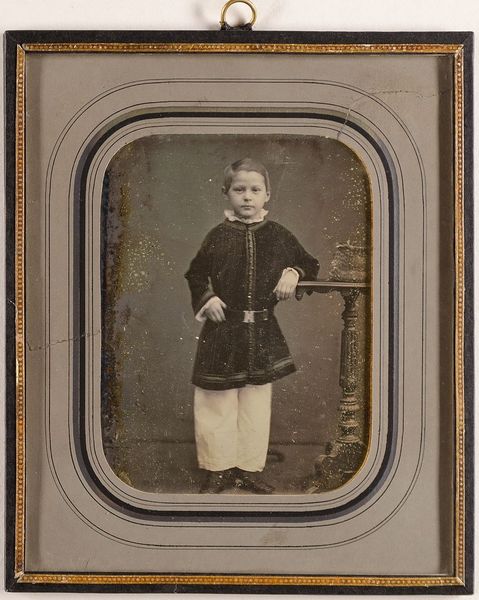
Titel: Unbekannter Knabe
Künstler: Constantin Schwendler
Standort: Hamburg
Institution: Museum für Kunst und Gewerbe Hamburg
Schlagwörter: portrait, figur, junge, foto, fotografie, photographie, photo, lichtbild, daguerreotypie, bildwerke, angewandte und bildende kunst, hessische systematik, porträt, porträtfotografie, porträtphotographie